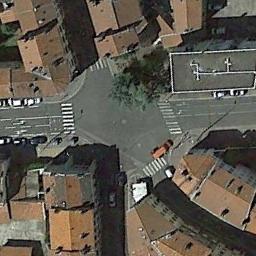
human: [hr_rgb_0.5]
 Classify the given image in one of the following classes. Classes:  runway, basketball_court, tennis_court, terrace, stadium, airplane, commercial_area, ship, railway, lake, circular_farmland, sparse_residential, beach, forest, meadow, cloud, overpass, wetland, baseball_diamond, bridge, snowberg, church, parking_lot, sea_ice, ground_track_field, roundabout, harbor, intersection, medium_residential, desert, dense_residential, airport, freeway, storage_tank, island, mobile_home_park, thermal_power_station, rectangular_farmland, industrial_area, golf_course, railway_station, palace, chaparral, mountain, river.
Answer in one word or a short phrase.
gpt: intersection